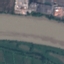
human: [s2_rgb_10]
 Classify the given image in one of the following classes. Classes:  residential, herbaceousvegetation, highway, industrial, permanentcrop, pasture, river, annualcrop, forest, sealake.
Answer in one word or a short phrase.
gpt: River